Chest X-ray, PA view. Patient: 73 years old, sex M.
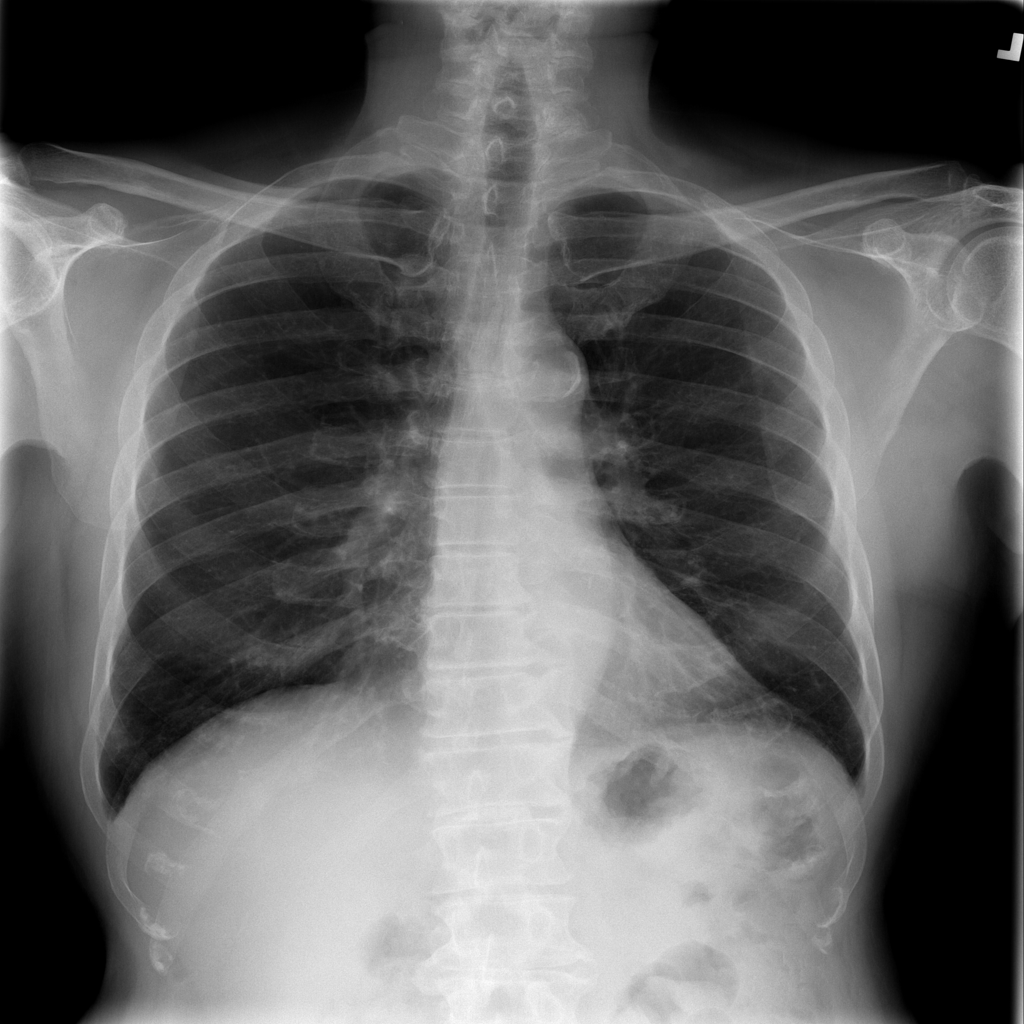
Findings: Fibrosis